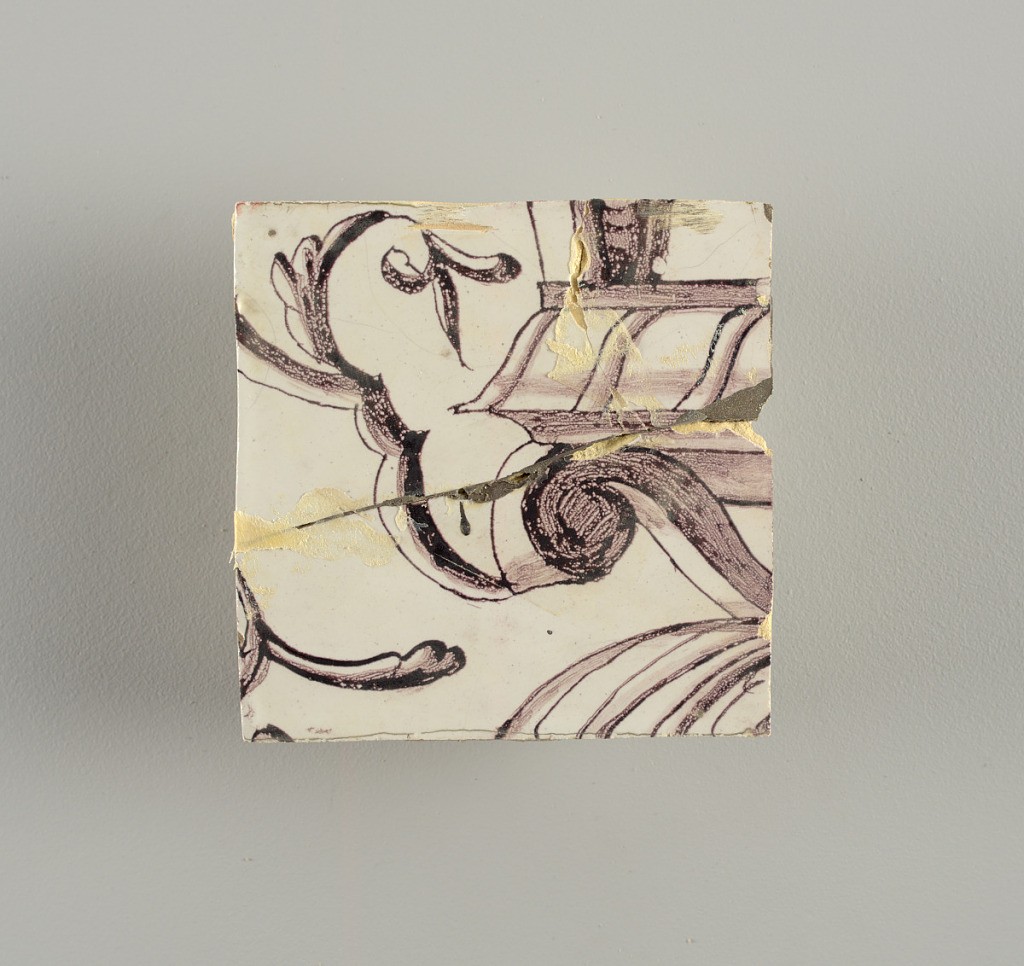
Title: Wall facing
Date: ca. 1725
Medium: Tin-glazed earthenware, underglaze
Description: Horizontal rectangle.  Thirty-seven tiles wide and twenty-one high with opening for door or window nineteen and one-half tiles high and twelve wide.  To left and right of opening, centered canopy above. Left, woman representing Hope, right, a sculputure urn.  Centered above opening, a mascaron.  Arabesque design of foliage.